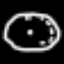
Label: clock